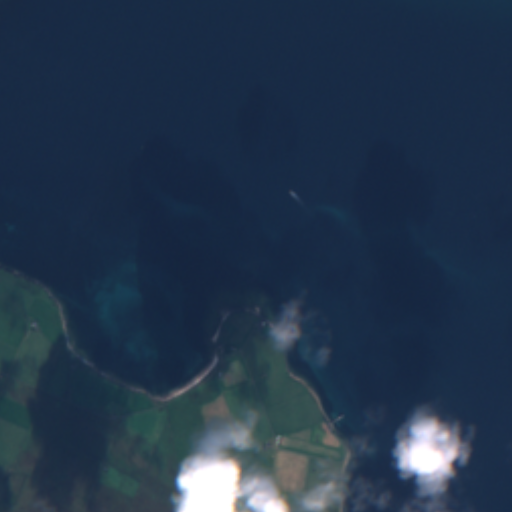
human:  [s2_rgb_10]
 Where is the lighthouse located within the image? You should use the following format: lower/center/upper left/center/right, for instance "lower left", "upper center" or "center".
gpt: The lighthouse is located in the center of the image.
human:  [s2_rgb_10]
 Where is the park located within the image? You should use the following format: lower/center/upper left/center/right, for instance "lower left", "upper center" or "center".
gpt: The park is located in the upper left of the image.
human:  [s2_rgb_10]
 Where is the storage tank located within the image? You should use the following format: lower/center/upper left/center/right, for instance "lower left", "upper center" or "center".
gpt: The storage tank is located in the center left of the image.
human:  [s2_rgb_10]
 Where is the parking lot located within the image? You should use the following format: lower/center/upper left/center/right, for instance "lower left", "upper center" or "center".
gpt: There is no parking lot in the image.